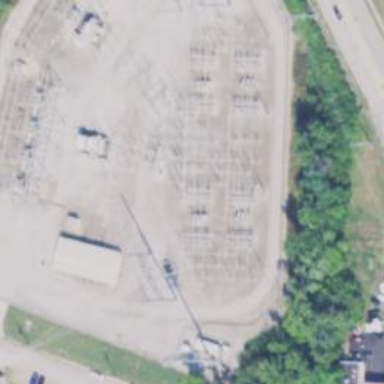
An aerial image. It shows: Switch for power supply.